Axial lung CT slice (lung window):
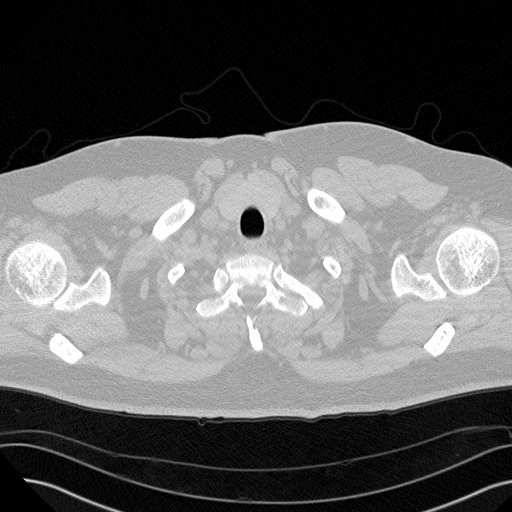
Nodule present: no